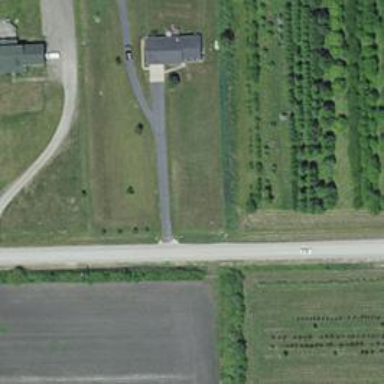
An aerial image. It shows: Driveway.